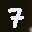
Label: 7